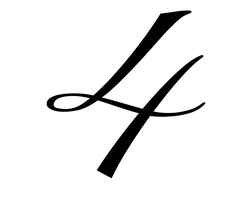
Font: PinyonScript-Regular